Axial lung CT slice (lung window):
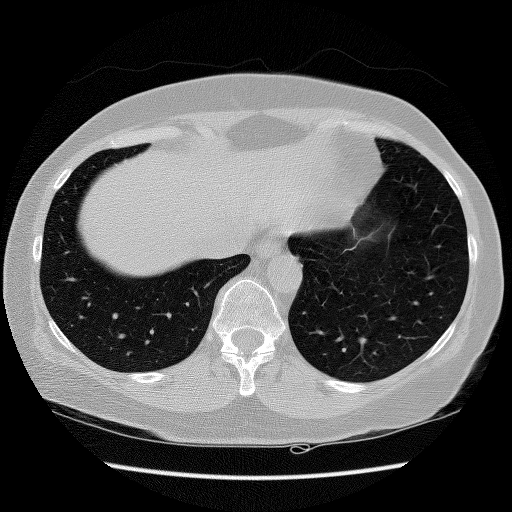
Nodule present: no